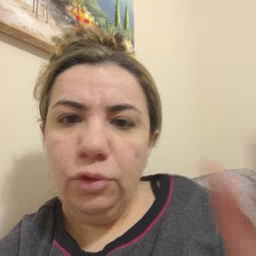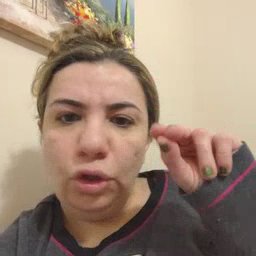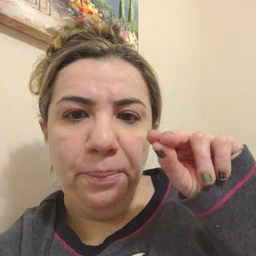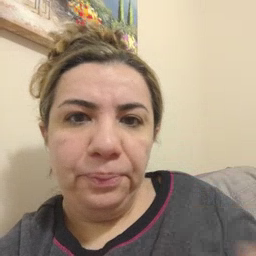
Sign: no